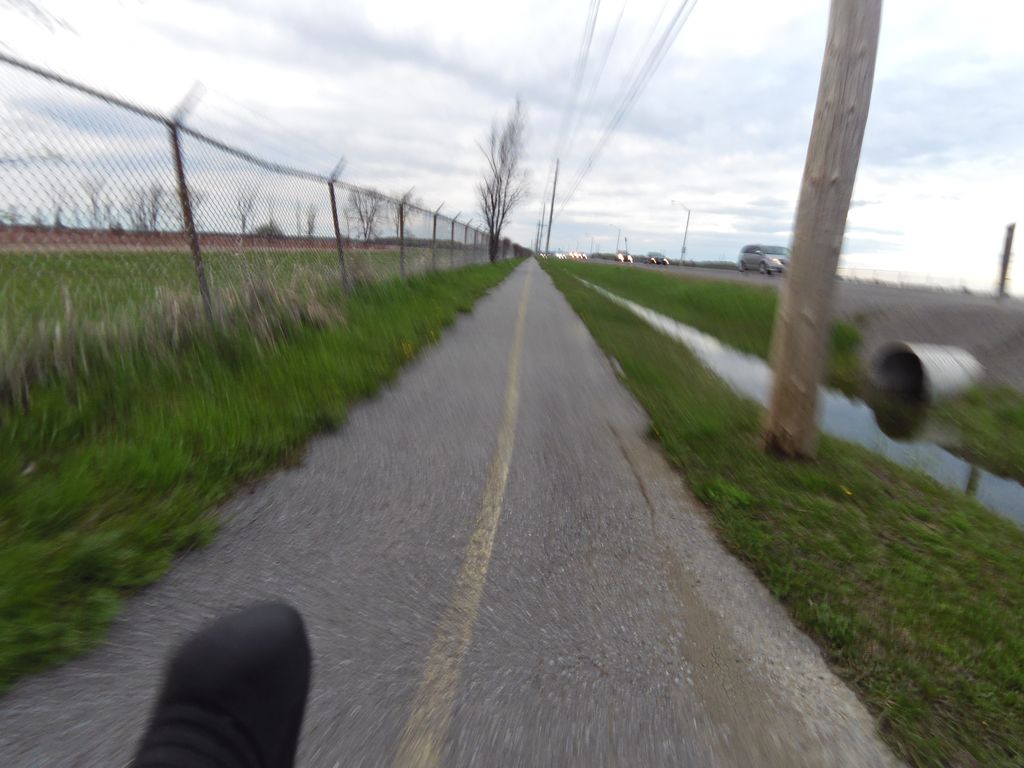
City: ottawa-gatineau